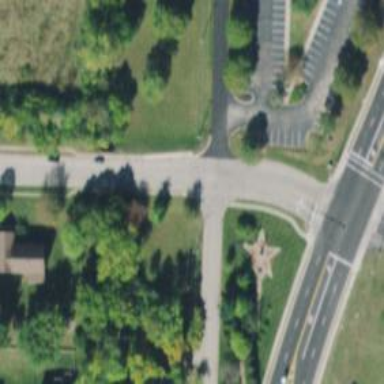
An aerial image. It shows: Unmarked road crossing.